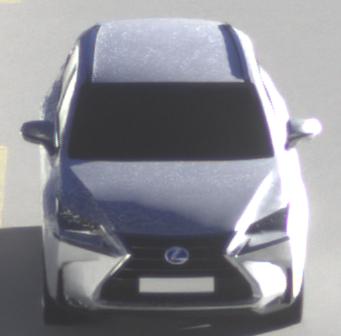
Make: Lexus
Model: NX 300h
Detailed model: NX (AZ1)
Model produced from: 2017/11
Model produced until: 2018/08
Doors: 5
Color: white
Road condition: dry road
Daytime: sunrise or sunset
Contrast: high contrast